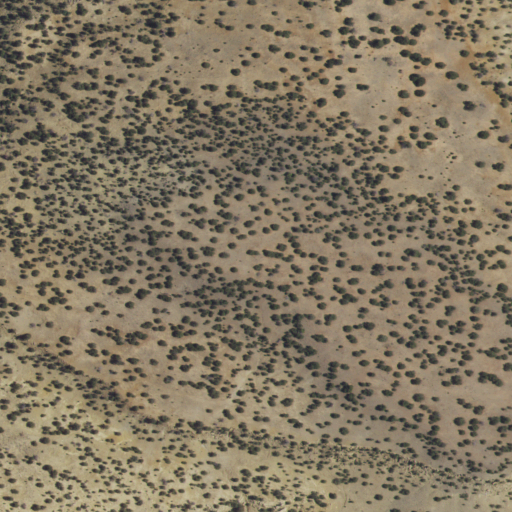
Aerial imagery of mountain in New Mexico named Mesa de Cañoncito containing only shrub